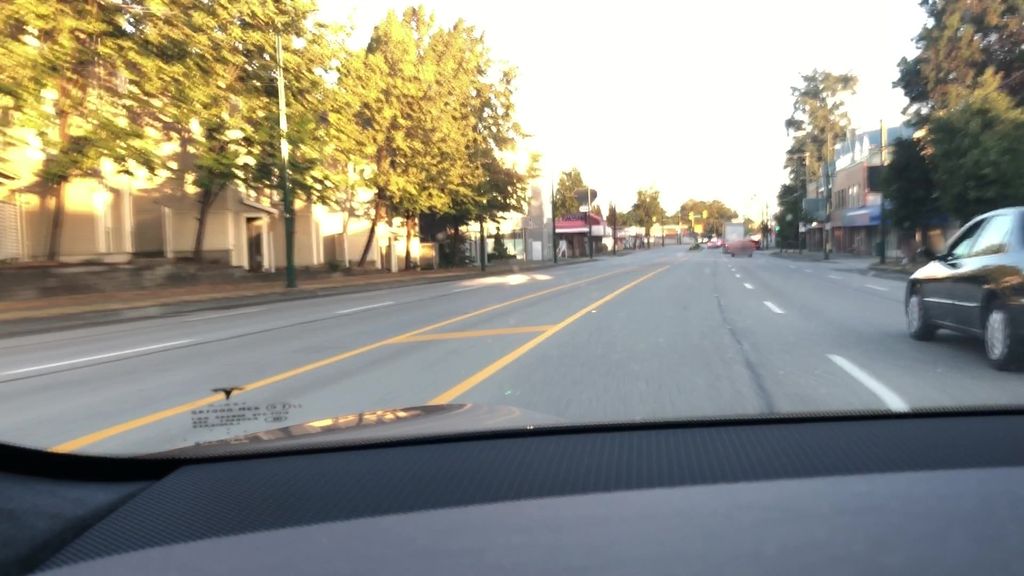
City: vancouver